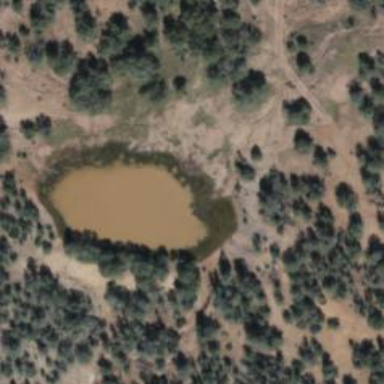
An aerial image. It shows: Reservoir.